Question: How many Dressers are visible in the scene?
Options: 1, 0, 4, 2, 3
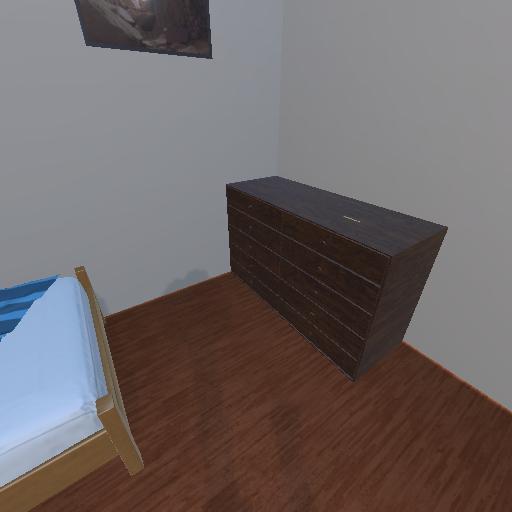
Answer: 1